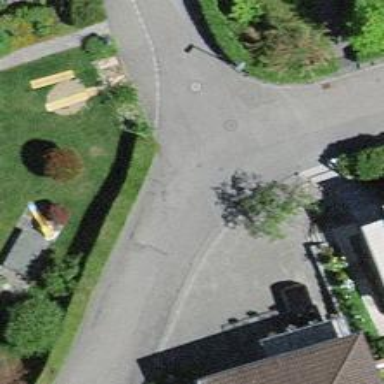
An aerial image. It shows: Smoothly paved residential road.